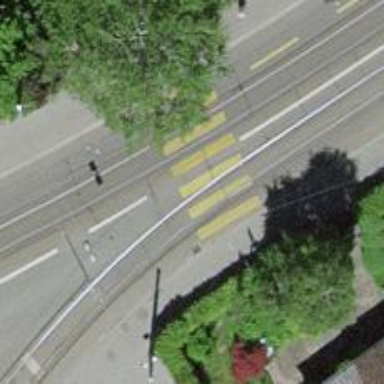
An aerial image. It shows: Tram crossing on the railway.